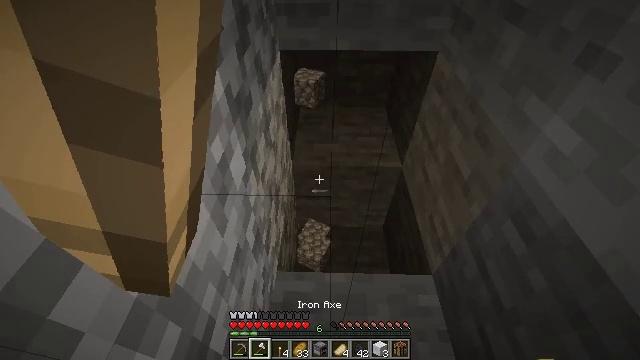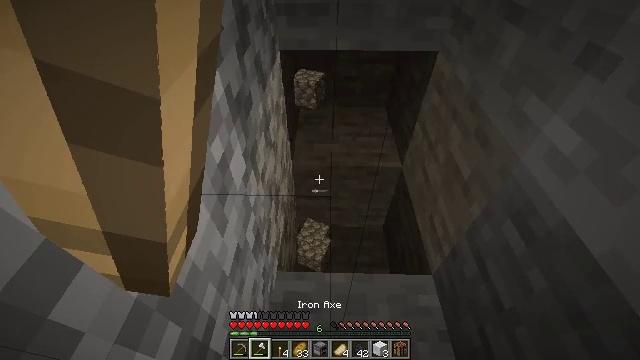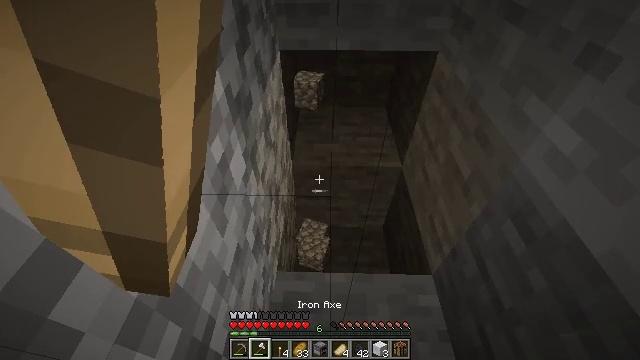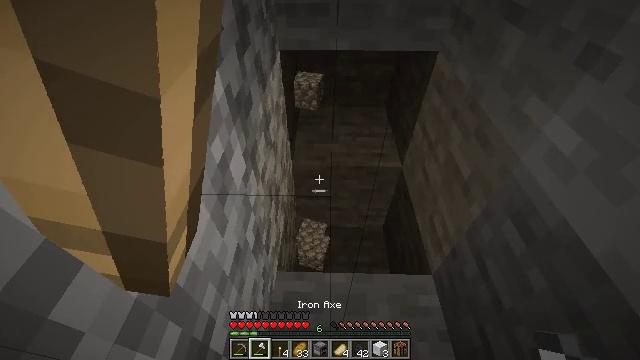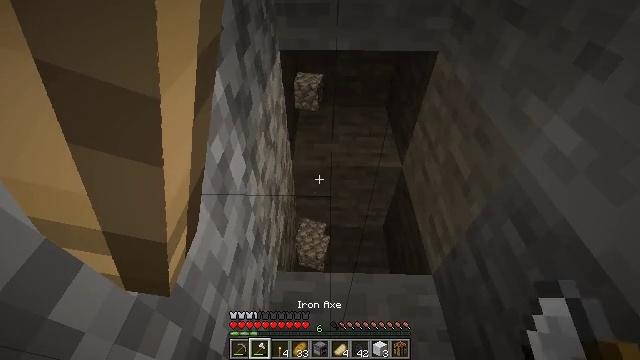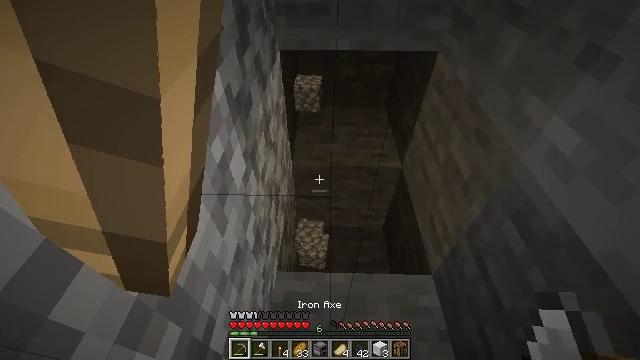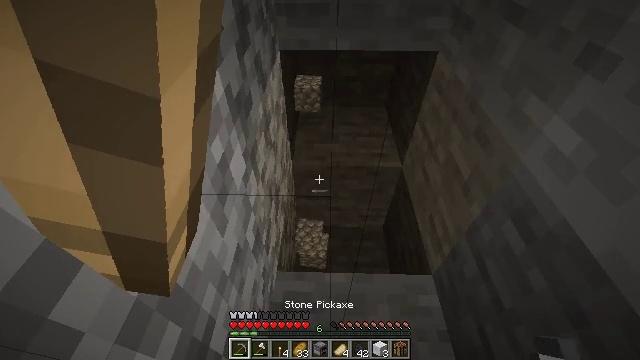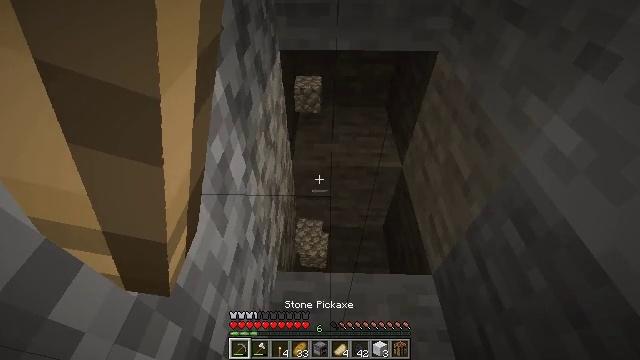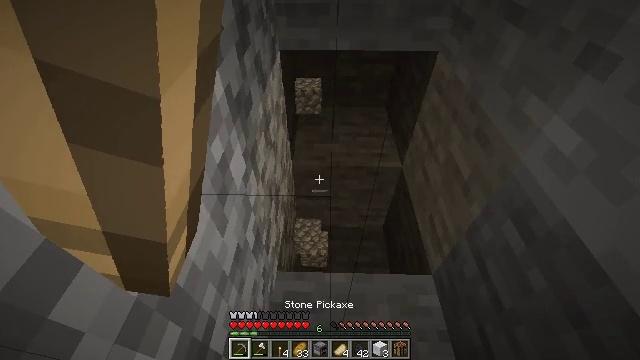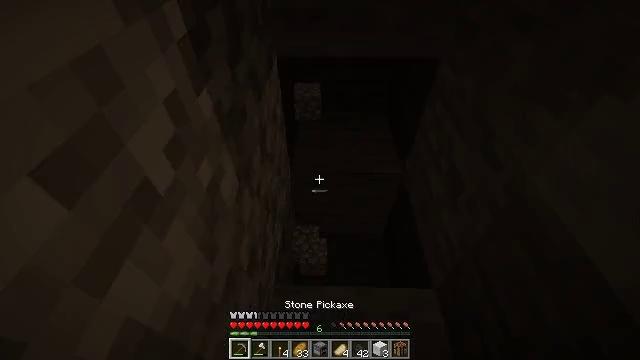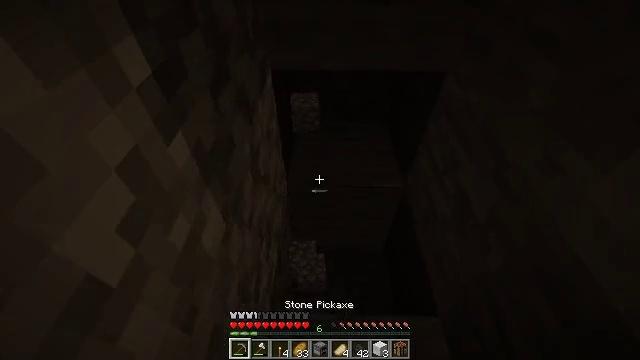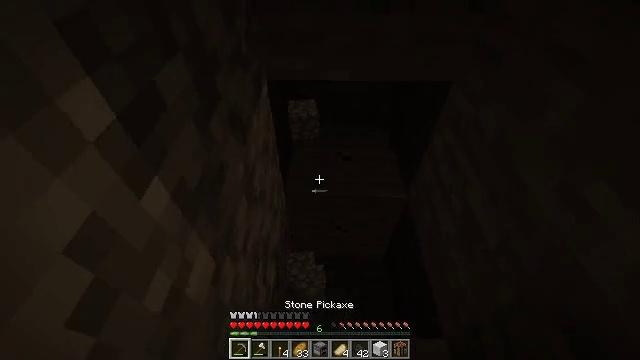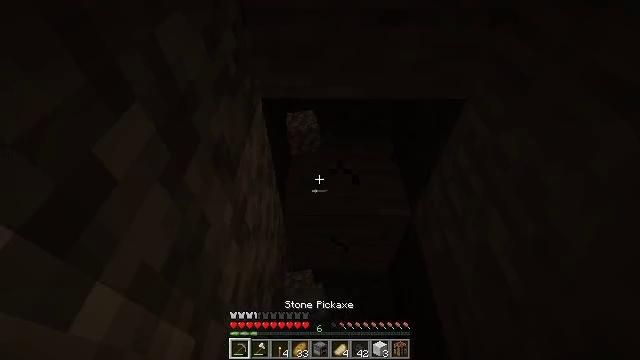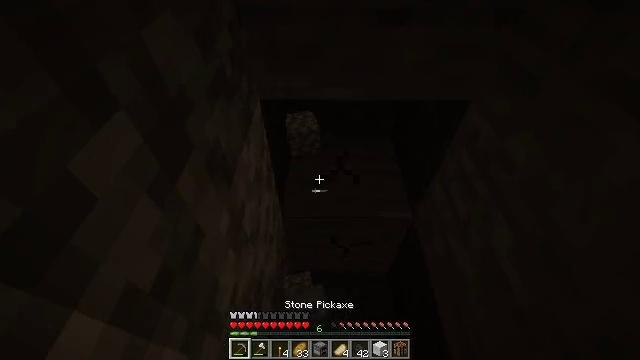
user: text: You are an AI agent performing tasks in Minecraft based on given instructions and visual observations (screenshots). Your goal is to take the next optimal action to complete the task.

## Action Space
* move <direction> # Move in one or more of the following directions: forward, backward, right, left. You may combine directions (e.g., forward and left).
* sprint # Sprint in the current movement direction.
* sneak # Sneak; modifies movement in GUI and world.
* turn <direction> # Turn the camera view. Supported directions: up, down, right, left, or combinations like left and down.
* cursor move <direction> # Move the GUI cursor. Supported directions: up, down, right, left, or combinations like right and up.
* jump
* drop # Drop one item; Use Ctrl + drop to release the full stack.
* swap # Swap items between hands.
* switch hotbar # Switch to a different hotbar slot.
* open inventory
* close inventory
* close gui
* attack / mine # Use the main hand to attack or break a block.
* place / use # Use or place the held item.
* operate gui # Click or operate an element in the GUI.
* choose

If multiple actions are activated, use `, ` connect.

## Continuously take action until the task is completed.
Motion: motion action
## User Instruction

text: Gather the wall torch from the wall.
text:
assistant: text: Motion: no_op
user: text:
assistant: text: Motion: no_op
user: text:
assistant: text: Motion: no_op
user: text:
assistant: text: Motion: no_op
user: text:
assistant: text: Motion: switch to hotbar 1
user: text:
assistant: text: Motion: switch to hotbar 1
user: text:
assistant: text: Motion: switch to hotbar 1
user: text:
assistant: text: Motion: no_op
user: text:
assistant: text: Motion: move forward, attack / mine
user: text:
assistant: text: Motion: move forward, attack / mine
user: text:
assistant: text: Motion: move forward, attack / mine
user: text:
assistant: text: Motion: attack / mine
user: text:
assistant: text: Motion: attack / mine
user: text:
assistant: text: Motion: attack / mine